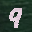
Label: 9